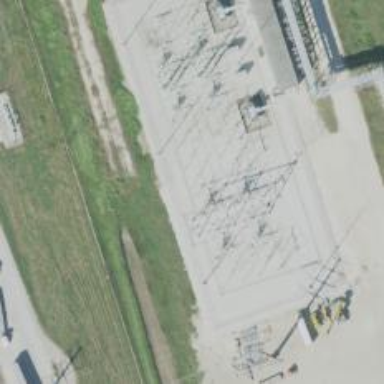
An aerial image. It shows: Switch for power supply.